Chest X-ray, AP view. Patient: 49 years old, sex M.
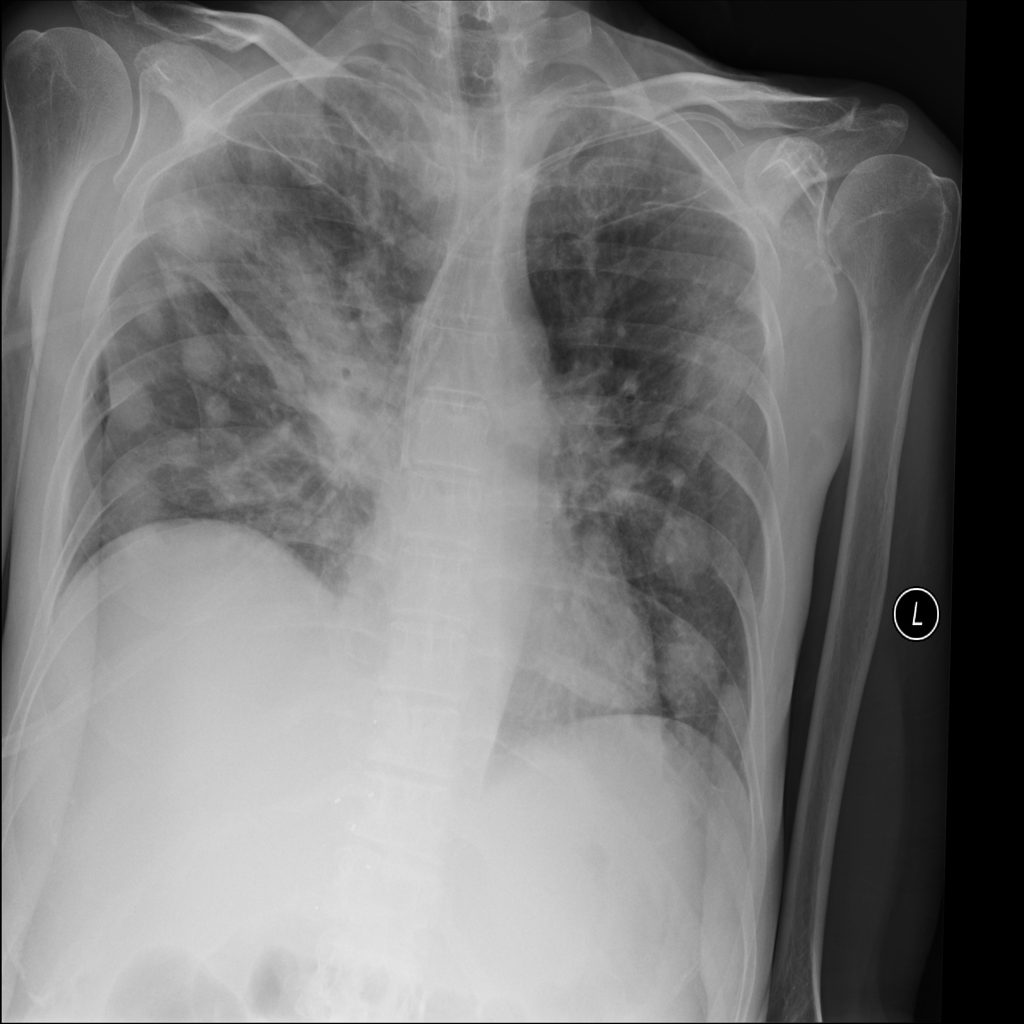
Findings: Nodule